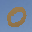
Label: 0